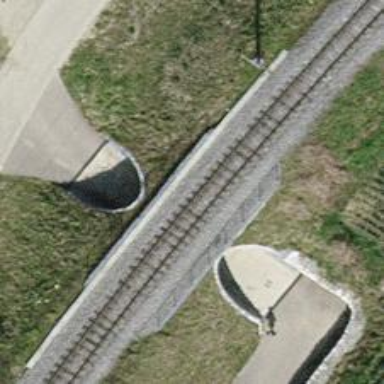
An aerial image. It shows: Narrow-gauge railway track with one electrified contact line.